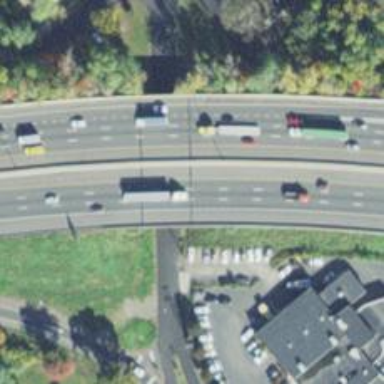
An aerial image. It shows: Motorway bridge with asphalt surface.